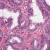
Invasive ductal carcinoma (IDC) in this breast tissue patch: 0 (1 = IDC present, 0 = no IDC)